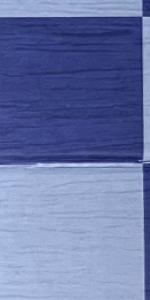
Label: Empty